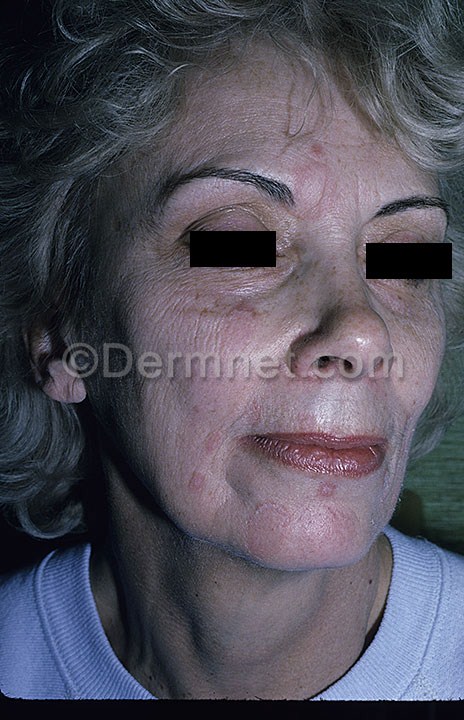
Disease: Tinea Ringworm Candidiasis and other Fungal Infections